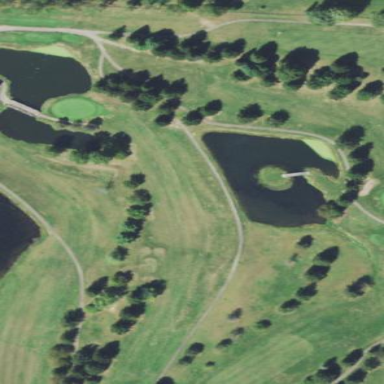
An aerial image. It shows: Scenic golf fairway.